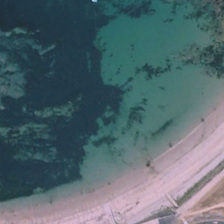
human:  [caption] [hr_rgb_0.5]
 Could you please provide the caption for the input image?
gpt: a piece of green ocean is near a yellow beach .

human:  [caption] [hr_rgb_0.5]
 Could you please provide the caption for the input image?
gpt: a piece of green ocean is near a yellow beach .

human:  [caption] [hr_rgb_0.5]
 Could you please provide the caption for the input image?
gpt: a piece of green ocean is near a yellow beach .

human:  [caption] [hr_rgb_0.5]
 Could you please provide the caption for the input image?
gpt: a piece of green ocean is near a yellow beach .

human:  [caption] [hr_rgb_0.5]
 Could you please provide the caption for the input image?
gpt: a piece of green ocean is near a yellow beach .